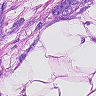
Metastatic tissue present: yes